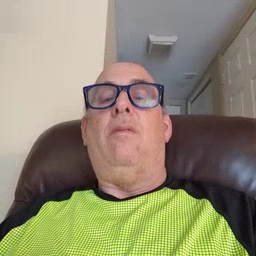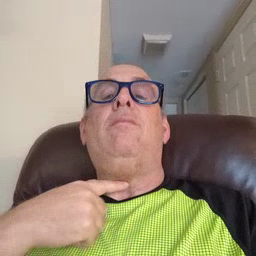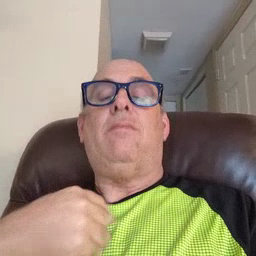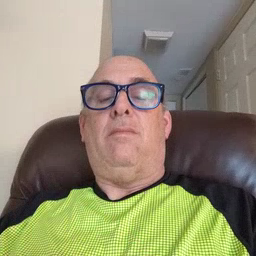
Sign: thirsty